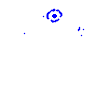
Particle: pion